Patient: sex M, age 73
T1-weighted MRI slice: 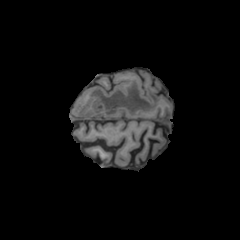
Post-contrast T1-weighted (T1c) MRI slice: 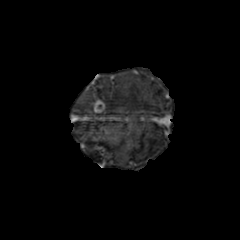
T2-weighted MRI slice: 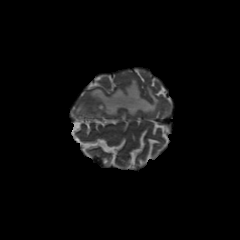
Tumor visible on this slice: yes
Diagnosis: Glioblastoma, IDH-wildtype
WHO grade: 4